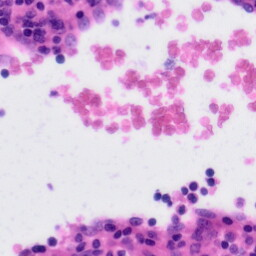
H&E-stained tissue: Tonsil